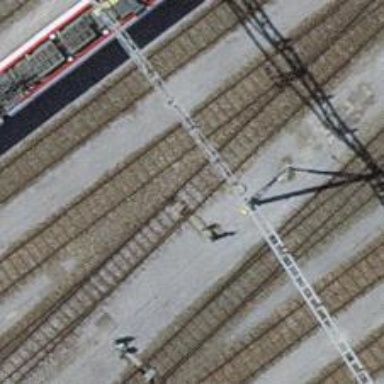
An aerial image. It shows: Railway switch.